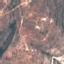
Land use / land cover class: HerbaceousVegetation